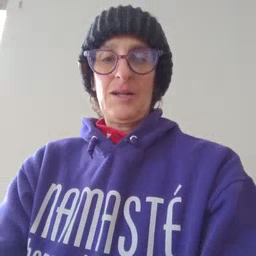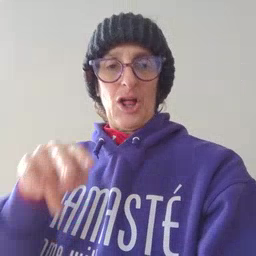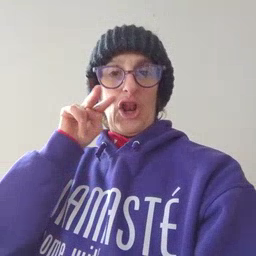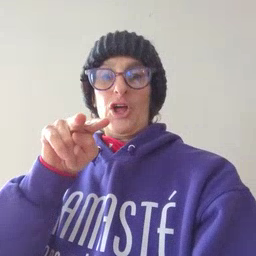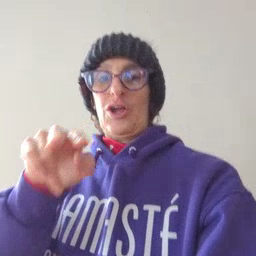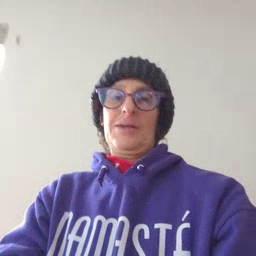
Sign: look